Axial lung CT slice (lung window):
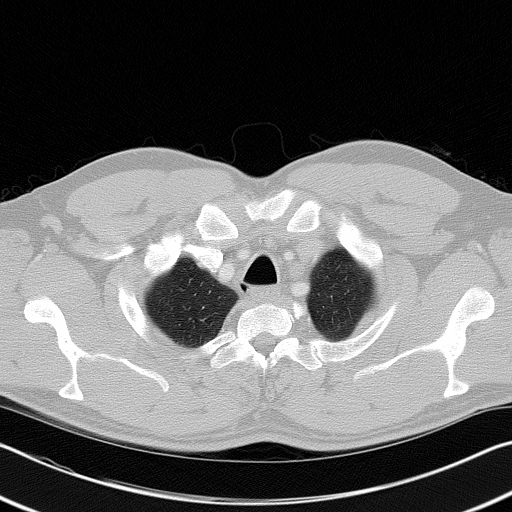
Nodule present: no